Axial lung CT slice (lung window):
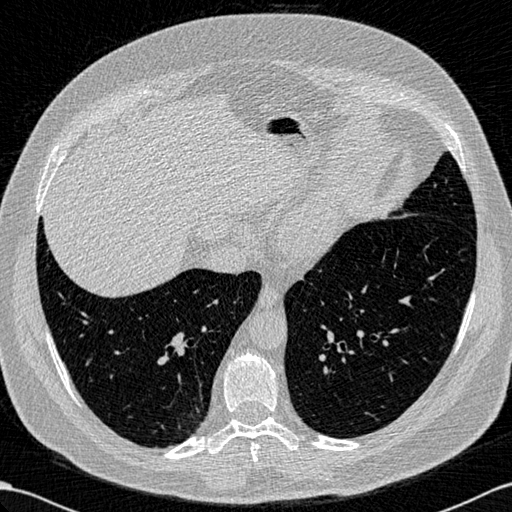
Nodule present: no